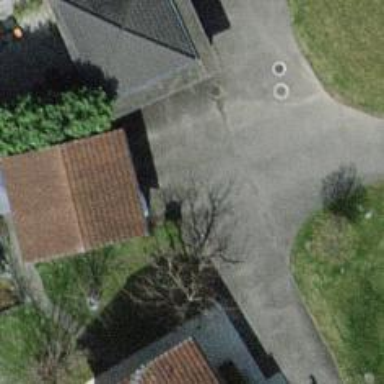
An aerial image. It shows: Garage building.